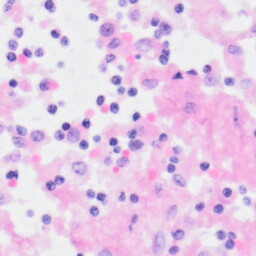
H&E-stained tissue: Kidney